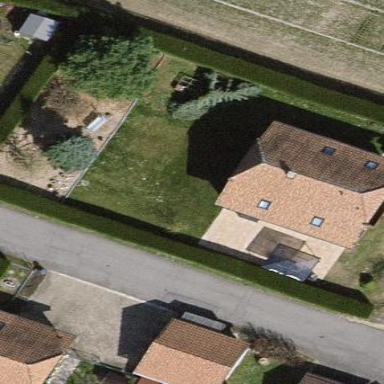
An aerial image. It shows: Simple house.